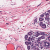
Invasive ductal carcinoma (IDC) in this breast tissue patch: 0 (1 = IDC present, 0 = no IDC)